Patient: sex M, age 59
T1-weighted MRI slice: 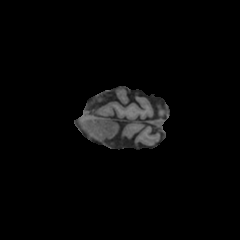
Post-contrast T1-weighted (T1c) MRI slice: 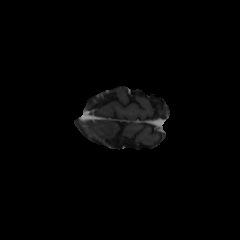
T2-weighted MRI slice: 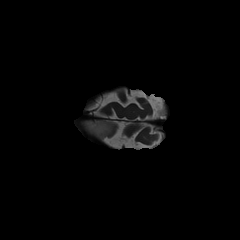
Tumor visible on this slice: yes
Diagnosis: Oligodendroglioma, IDH-mutant, 1p/19q-codeleted
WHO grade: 3